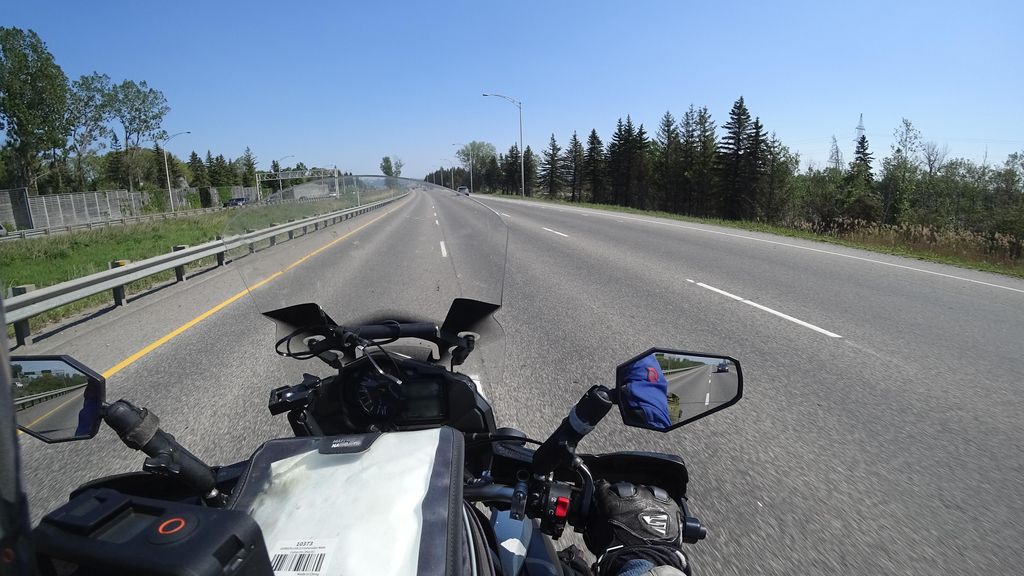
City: quebec_city